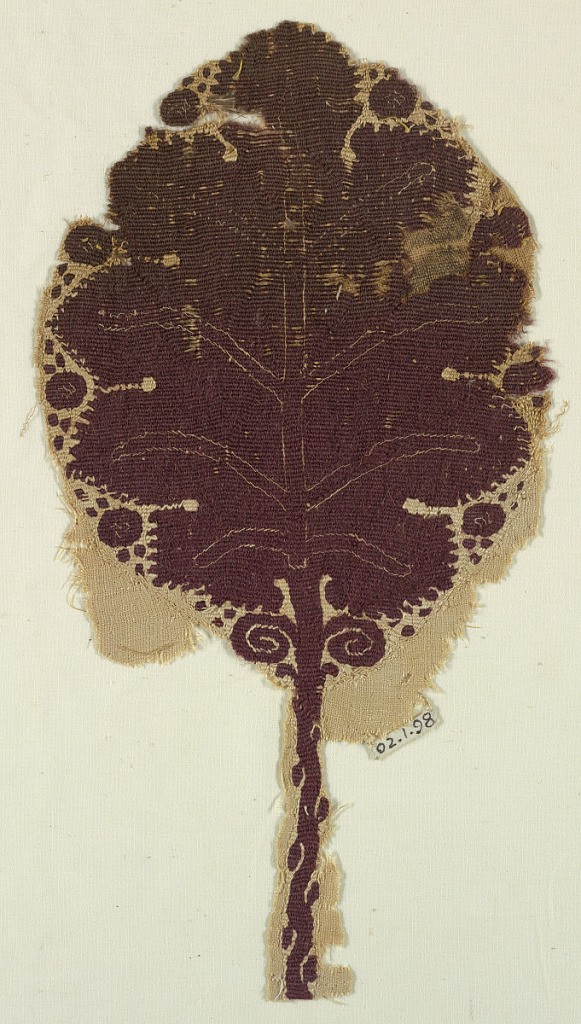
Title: Ornament
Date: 3rd–4th century
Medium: warp; S-spun linen, Wefts; S-spun linen, S-spun wool Technique: slit tapestry woven with supplementary weft wrapping
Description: Leaf with circles surrounding outer edge and a straight stem